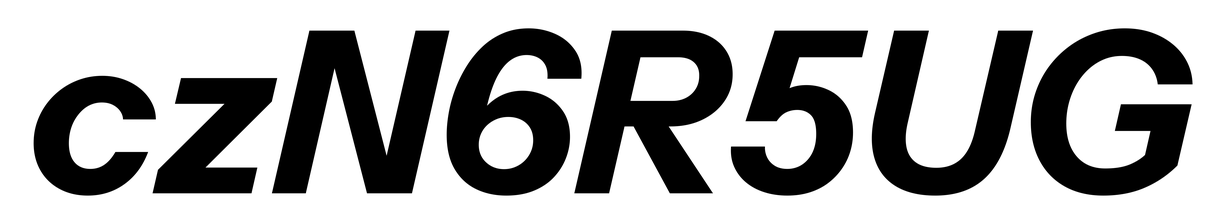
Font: InstrumentSans-Italic_Bold_Italic